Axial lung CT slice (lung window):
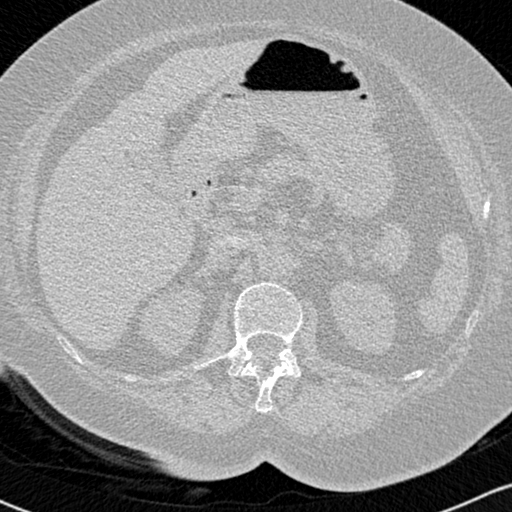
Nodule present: no